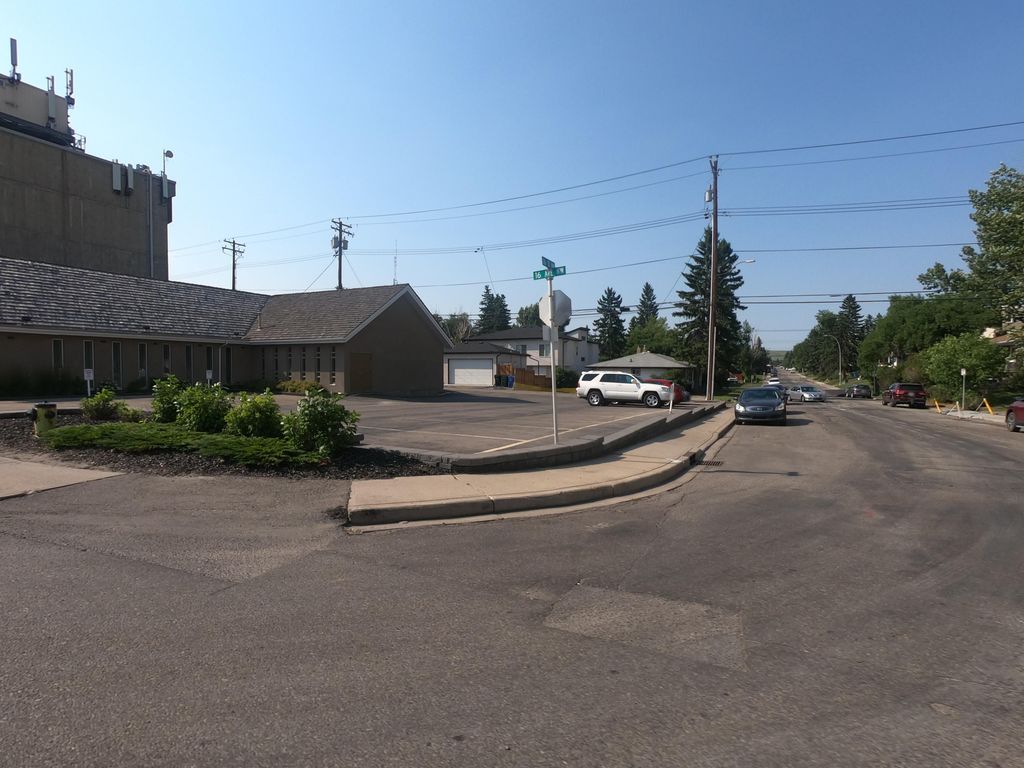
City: calgary